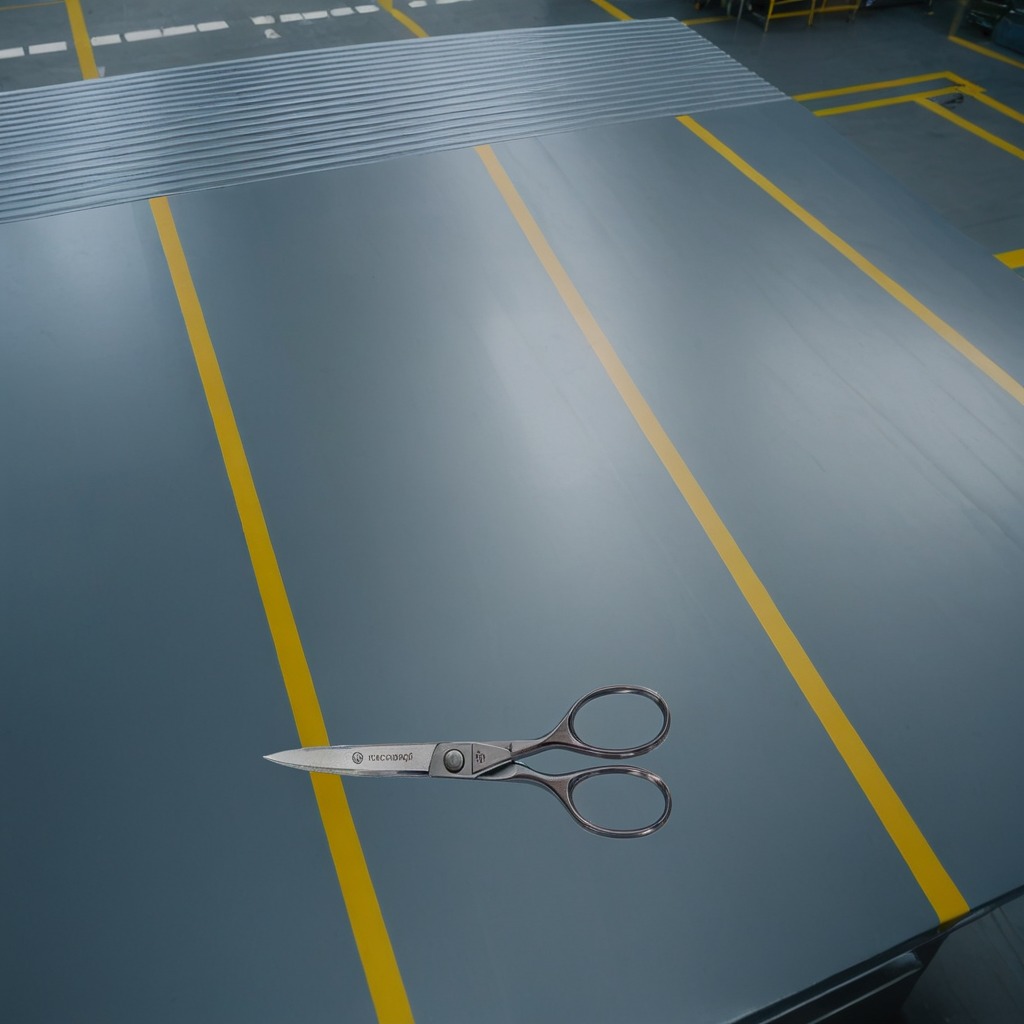
A scissor lying on a toolbox surface in an airplane hangar workshop 8K